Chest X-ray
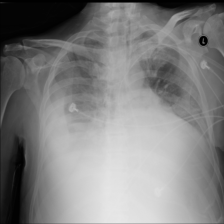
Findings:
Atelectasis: negative
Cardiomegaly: negative
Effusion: positive
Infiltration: positive
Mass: negative
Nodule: negative
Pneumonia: negative
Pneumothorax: negative
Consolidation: negative
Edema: negative
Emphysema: negative
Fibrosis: negative
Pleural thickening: negative
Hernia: negative